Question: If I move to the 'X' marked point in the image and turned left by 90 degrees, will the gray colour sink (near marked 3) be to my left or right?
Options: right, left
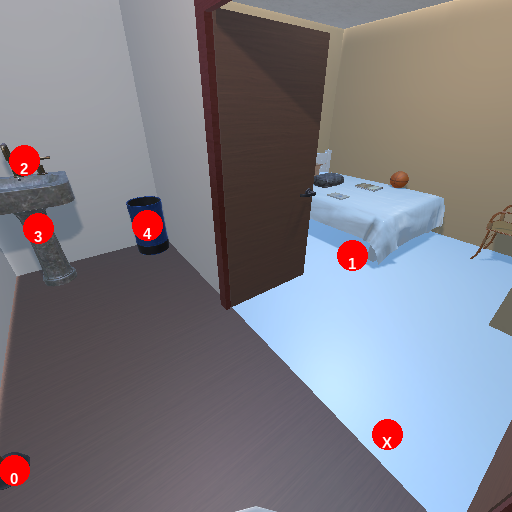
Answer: right